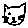
Label: cat